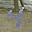
Label: 4